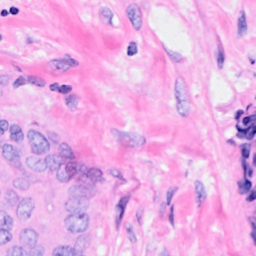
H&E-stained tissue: Breast